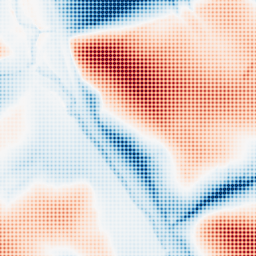
Category: classical
Decomposition family: gaussian_anisotropic
Decomposition parameters: sigma_x: 5
sigma_y: 50
Upsampling method: sinc_blackman
Upsampling parameters: scale: 8
kernel_size: 8
Upsampling scale: 8